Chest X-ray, AP view. Patient: 44 years old, sex M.
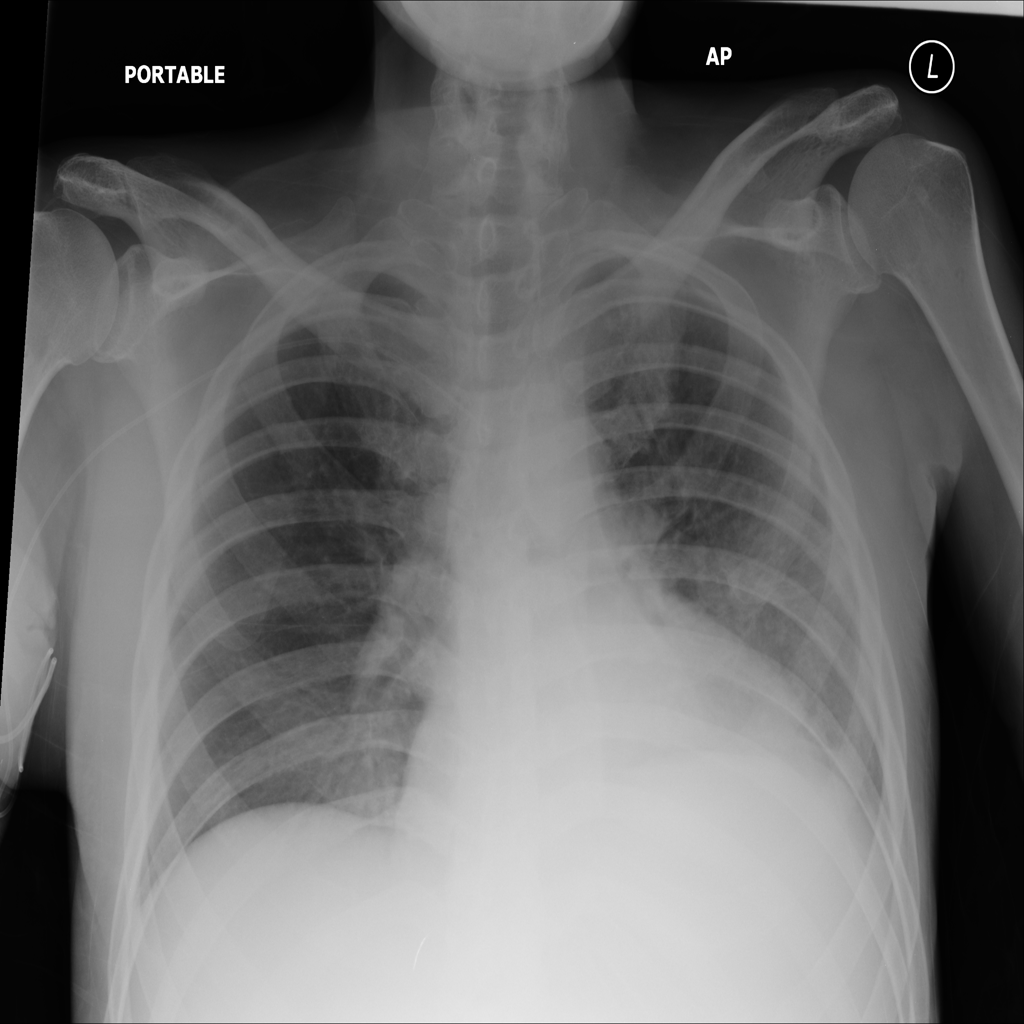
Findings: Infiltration